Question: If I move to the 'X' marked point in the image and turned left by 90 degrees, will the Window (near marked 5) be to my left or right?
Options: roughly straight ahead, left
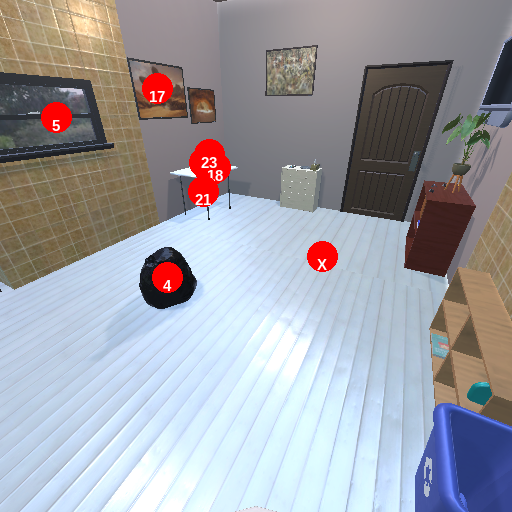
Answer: roughly straight ahead